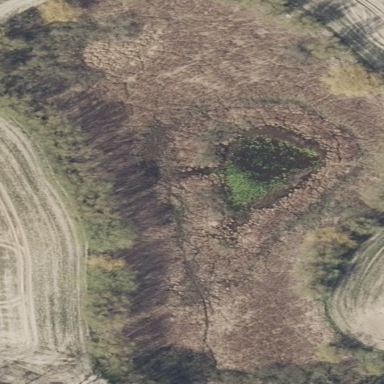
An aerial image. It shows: Wetland area.